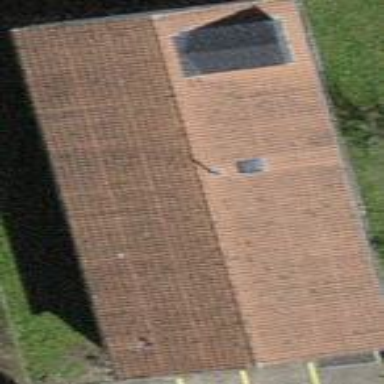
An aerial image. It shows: Building with tiled roof.